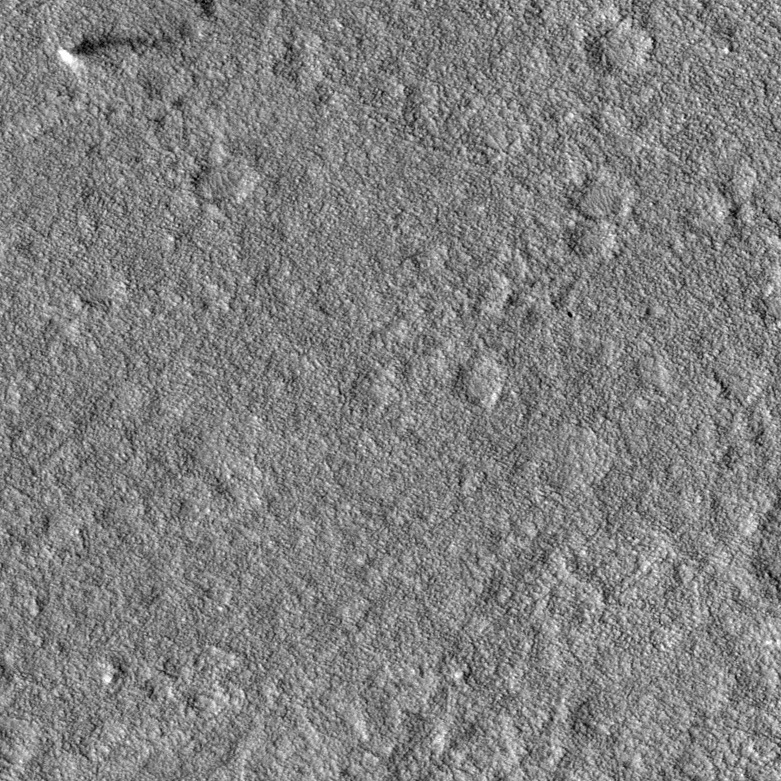
Label: dustdevil